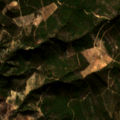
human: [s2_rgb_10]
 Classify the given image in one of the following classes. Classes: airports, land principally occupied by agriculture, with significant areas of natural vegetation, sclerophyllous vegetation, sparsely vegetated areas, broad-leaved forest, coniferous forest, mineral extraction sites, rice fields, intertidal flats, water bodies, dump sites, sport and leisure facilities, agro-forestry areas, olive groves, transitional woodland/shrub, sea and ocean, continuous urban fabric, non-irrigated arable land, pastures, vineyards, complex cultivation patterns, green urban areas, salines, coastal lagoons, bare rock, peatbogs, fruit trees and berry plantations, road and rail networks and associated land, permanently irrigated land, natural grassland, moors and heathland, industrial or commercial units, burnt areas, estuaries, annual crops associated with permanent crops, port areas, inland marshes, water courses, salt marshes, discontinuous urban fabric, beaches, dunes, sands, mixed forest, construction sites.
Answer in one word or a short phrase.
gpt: transitional woodland/shrub